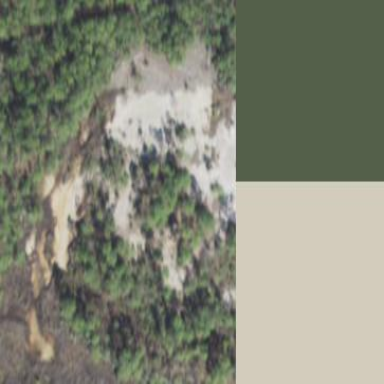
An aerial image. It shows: Natural area covered with sand.